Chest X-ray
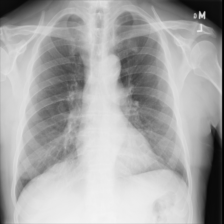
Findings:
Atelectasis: negative
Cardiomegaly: negative
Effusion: negative
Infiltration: negative
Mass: negative
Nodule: negative
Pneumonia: negative
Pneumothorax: negative
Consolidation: negative
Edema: negative
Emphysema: negative
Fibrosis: negative
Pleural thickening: negative
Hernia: negative